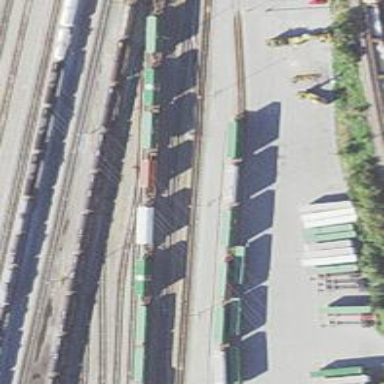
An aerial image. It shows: Railway yard used for servicing trains.